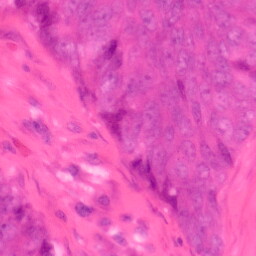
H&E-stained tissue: Colon